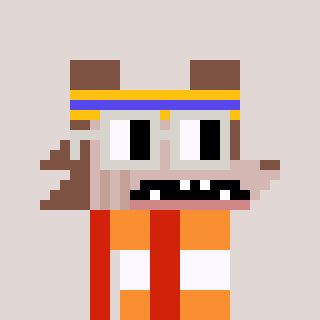
a pixel art character with square light gray glasses, a werewolf-shaped head and a red-colored body on a warm background